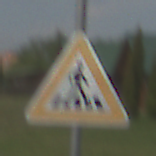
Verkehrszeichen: FussgaengerueberwegLinks
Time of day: MorningAfternoon
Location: Outdoor (Nature)
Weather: PartlyCloudy
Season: NotSpecified
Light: Natural